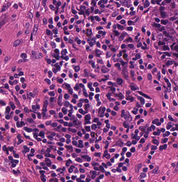
Tumor epithelial tissue: no
Tumor-associated stroma tissue: yes
Normal tissue: no